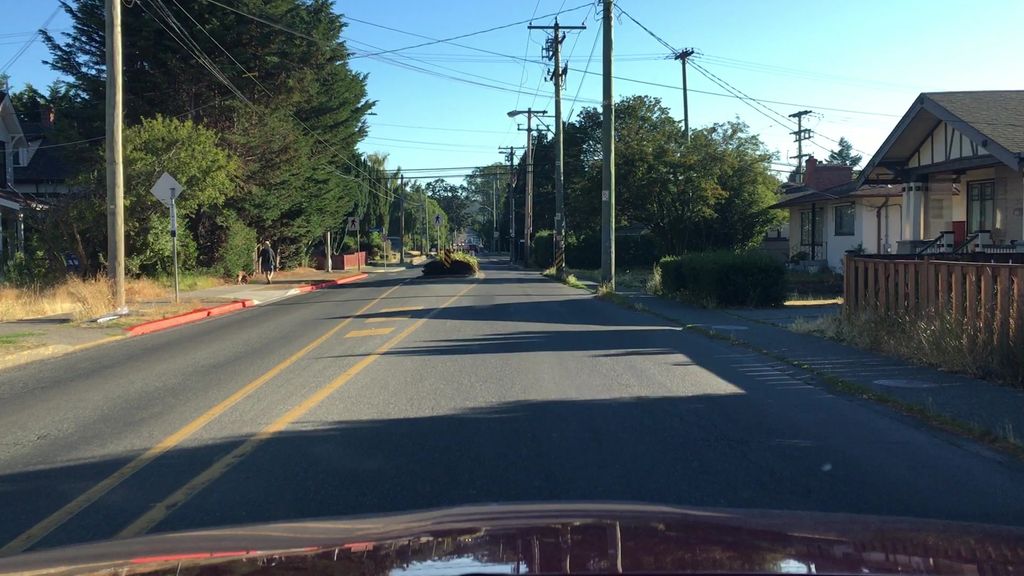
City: victoria